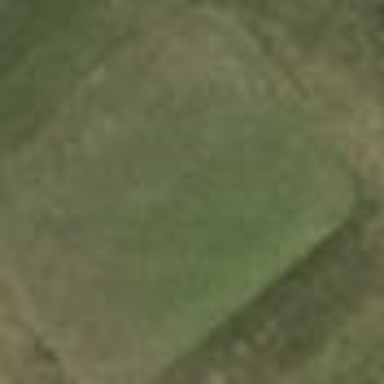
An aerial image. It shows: Golf tee.